Interaction volume radius: 5 \u00c5
Interaction volume height: 25 \u00c5
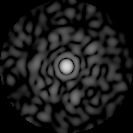
Disorder parameter: 0.8377